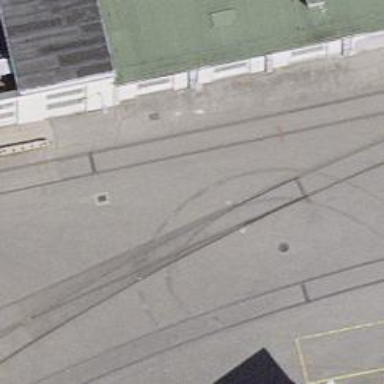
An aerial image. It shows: Railway switch.